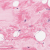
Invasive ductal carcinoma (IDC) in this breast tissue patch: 0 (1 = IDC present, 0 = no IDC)